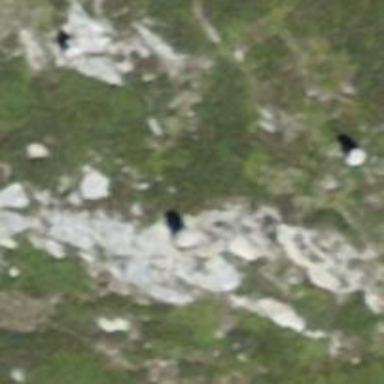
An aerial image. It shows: Cairn made by humans.